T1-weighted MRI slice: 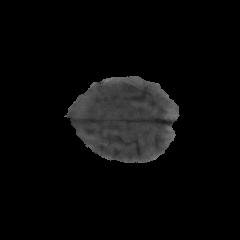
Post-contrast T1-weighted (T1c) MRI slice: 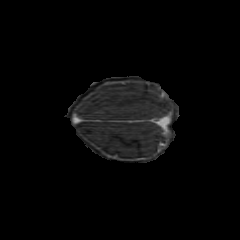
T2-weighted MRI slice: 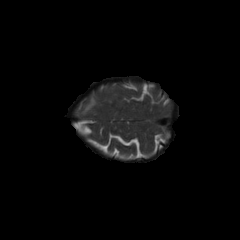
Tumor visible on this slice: yes